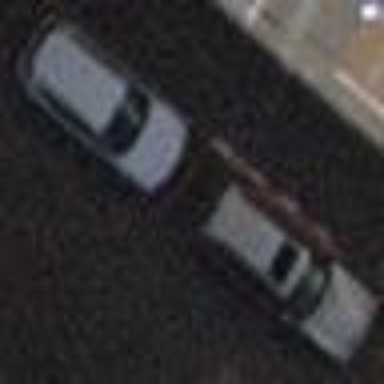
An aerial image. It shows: Parking lane.